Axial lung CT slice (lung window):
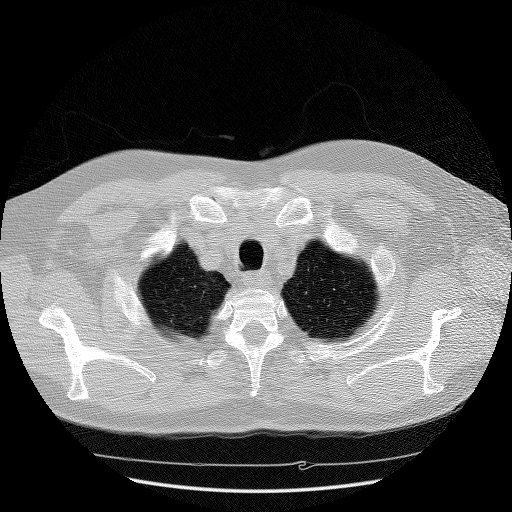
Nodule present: no